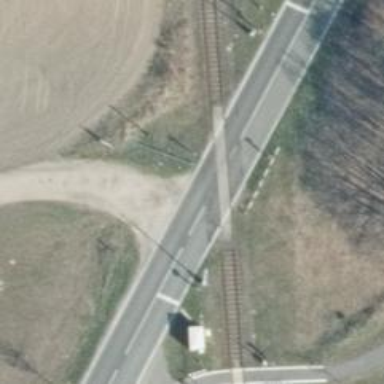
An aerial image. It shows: Full barrier level crossing along the railway.